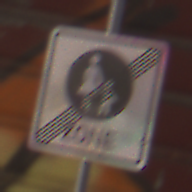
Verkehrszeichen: EndeFussgaengerzone
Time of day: MorningAfternoon
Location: Outdoor (Urban)
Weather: Clear
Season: NotSpecified
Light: Natural